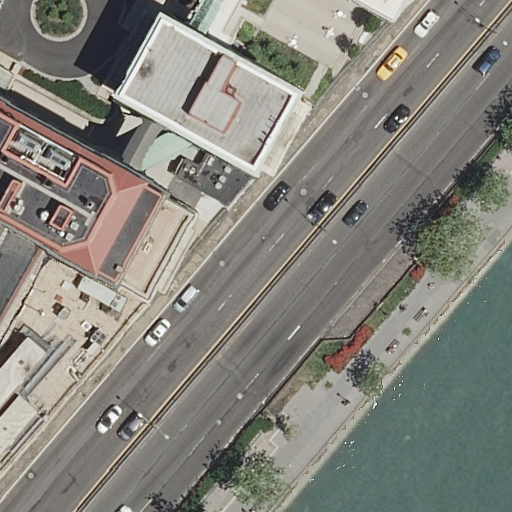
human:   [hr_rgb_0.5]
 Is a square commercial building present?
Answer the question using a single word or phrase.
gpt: no

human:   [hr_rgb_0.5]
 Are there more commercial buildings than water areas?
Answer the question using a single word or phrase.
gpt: no

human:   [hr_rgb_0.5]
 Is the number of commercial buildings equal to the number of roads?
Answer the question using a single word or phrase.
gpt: no

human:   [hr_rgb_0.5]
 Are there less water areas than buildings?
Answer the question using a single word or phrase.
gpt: yes

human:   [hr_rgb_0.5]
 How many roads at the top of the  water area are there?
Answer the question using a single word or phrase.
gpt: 2

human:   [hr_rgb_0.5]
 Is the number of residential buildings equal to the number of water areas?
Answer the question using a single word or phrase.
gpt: no

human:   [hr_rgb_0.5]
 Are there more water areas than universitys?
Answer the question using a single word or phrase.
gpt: no

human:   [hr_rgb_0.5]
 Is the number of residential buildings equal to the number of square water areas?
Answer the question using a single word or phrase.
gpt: no

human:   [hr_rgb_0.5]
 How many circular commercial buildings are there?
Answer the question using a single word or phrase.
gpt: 0

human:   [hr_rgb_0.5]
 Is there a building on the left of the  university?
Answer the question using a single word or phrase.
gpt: yes

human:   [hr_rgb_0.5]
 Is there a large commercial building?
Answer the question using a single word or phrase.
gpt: no

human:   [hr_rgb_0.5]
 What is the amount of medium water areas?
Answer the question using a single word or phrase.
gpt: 0

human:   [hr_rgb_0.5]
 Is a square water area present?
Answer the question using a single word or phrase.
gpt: no

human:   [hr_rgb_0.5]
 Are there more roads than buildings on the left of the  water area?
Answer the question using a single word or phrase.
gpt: yes

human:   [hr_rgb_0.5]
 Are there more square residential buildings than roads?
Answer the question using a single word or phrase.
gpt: no

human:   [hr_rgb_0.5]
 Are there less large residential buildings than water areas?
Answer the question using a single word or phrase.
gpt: no

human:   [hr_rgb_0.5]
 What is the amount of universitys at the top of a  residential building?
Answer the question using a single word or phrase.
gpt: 1

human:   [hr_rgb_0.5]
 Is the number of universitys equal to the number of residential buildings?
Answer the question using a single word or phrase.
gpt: no

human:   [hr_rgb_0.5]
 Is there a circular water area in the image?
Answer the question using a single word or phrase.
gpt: no

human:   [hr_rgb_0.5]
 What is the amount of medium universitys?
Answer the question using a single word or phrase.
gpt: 0

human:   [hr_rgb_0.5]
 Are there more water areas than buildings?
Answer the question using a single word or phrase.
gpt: no

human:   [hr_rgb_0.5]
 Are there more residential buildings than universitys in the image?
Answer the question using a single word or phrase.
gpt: yes

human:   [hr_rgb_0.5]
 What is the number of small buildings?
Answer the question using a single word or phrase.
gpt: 1

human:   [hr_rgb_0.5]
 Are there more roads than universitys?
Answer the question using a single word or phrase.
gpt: yes

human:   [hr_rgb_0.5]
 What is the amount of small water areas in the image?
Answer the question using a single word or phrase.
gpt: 0

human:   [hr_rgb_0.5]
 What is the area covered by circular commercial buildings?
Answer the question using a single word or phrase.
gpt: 0m2

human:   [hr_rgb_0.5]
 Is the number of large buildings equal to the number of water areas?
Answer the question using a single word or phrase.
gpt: yes

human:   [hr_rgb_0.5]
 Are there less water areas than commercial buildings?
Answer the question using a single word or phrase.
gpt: no

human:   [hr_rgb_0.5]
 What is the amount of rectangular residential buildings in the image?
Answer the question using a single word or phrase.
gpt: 2

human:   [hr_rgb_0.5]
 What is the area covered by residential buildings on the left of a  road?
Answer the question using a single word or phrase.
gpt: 905m2

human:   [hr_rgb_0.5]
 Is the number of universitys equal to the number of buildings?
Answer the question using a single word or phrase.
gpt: no

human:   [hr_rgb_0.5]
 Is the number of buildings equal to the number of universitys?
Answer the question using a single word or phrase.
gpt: no

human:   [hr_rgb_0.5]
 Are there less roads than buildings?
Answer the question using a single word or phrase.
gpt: no

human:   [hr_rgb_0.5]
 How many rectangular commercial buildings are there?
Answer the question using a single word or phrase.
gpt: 0

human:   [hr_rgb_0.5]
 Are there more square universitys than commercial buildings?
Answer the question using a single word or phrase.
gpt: no

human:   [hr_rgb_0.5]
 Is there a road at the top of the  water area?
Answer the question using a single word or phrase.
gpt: yes